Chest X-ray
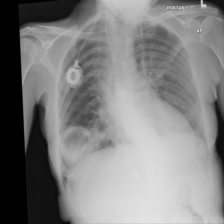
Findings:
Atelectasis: negative
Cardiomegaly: negative
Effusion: negative
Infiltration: positive
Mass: negative
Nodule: negative
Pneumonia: negative
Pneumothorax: negative
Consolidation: negative
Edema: negative
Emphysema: negative
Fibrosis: negative
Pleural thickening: negative
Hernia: negative